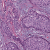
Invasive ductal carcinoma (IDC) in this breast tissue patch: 0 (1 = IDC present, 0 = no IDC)